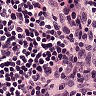
Metastatic tissue present: no